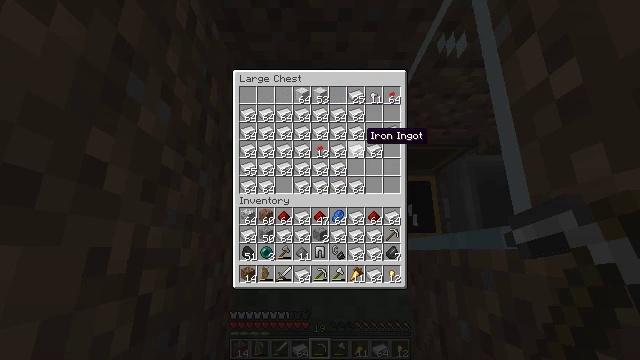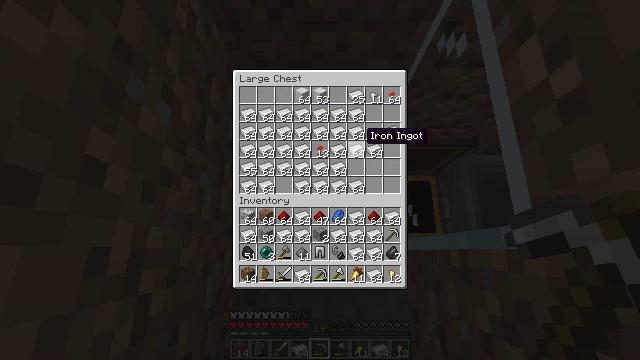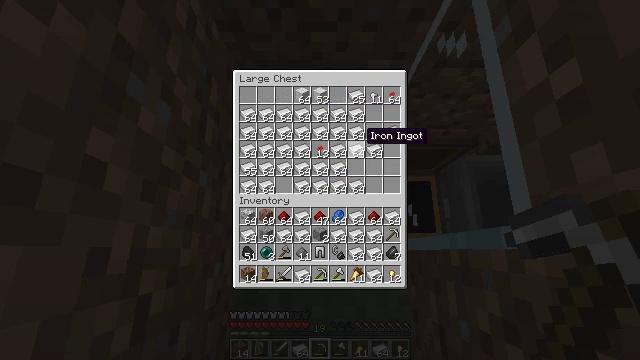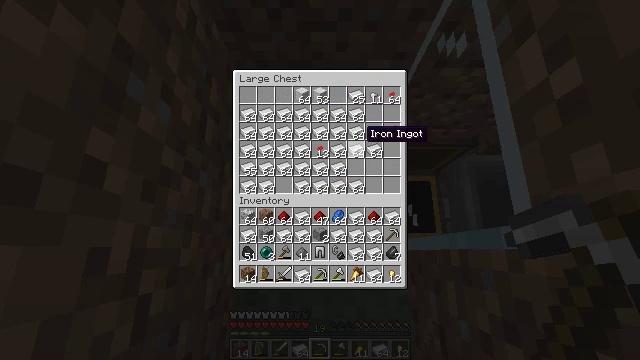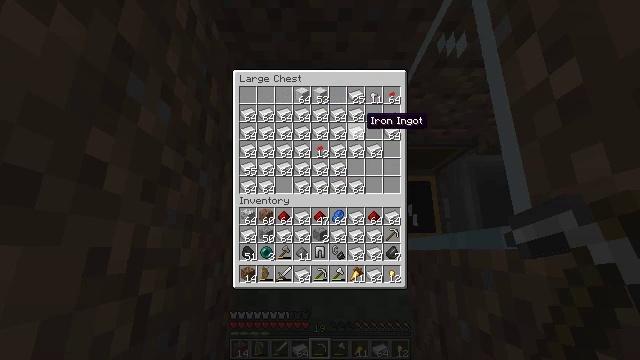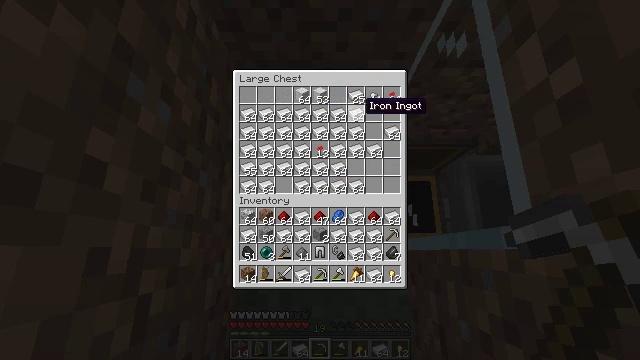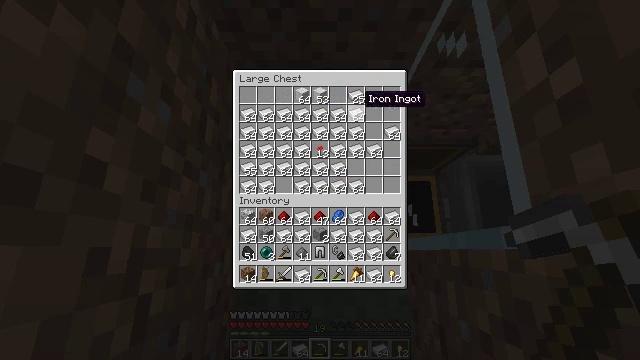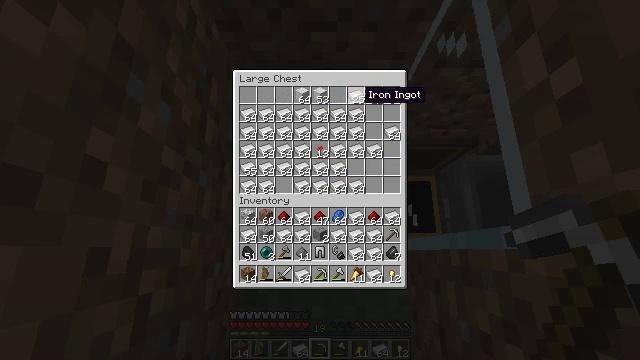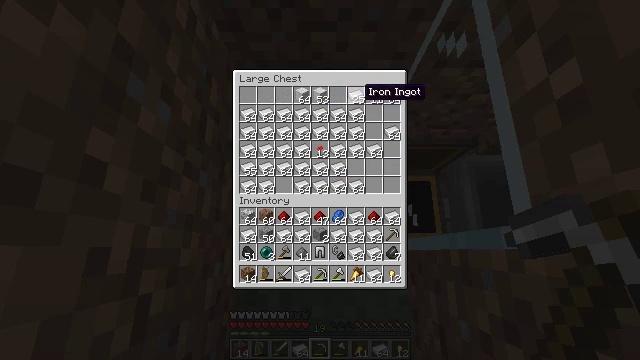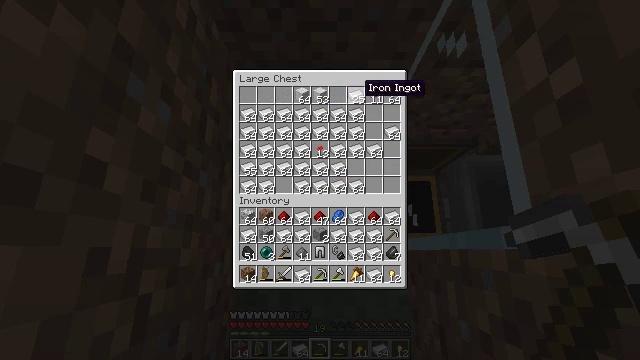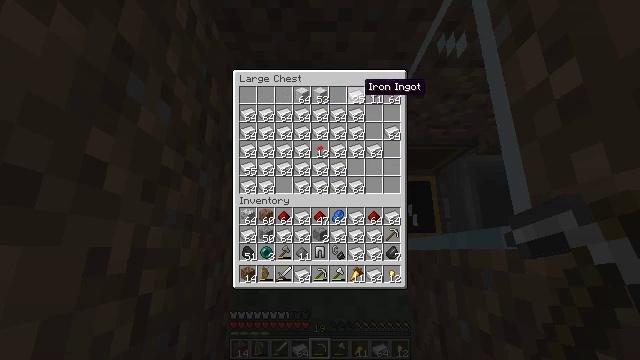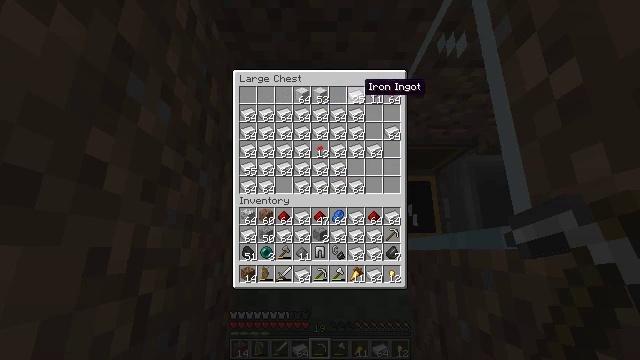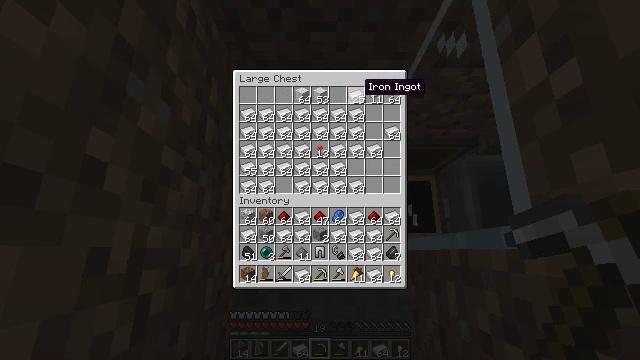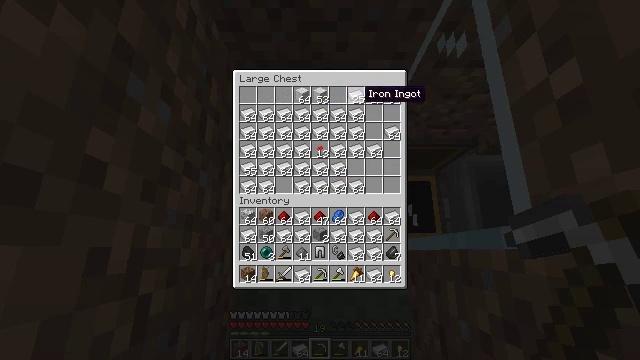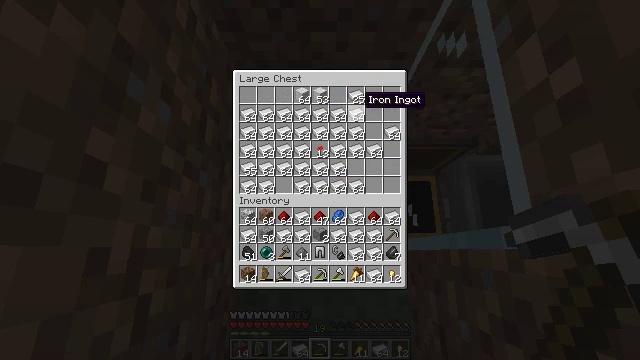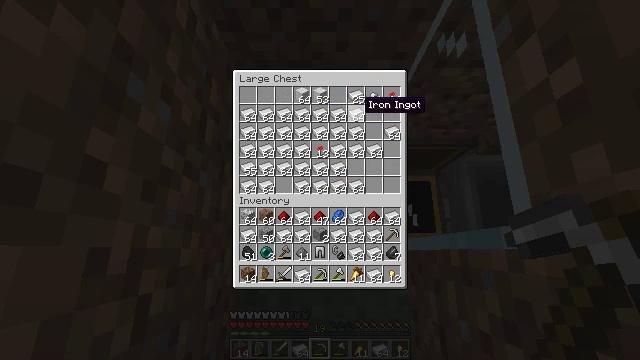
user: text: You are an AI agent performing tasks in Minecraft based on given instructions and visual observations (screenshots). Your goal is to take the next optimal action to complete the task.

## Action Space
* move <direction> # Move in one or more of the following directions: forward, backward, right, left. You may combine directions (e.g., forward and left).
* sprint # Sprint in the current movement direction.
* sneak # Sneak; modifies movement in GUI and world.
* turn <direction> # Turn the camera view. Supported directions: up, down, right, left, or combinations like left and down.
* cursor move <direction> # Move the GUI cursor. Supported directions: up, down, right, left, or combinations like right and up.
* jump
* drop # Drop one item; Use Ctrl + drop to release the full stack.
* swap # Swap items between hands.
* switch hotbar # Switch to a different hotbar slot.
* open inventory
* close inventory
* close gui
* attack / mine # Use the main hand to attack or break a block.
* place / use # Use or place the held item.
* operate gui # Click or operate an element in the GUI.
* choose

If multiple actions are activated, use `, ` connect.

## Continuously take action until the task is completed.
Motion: motion action
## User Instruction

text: Get an iron block by arranging iron ingots in the crafting table.
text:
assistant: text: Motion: sneak
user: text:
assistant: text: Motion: sneak
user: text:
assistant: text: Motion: sneak
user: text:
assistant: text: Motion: sneak, turn up
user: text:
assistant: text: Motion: sneak, turn up
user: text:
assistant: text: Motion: sneak
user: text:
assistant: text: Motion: sneak
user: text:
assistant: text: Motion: sneak
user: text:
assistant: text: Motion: sneak
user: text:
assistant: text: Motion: sneak
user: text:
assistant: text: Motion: sneak
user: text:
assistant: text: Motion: sneak, attack / mine
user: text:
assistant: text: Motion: sneak, attack / mine
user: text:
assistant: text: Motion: sneak
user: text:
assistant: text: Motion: sneak
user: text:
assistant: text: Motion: sneak
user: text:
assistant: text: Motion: sneak, attack / mine
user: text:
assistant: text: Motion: sneak, attack / mine
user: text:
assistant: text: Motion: sneak, attack / mine
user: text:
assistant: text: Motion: sneak
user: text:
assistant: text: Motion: sneak, turn left
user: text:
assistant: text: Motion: sneak
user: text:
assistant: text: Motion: sneak
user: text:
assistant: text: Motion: sneak
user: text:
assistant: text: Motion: sneak, attack / mine
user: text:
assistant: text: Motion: sneak, attack / mine
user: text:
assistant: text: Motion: sneak
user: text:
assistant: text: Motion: sneak
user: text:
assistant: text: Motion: sneak, turn right and down
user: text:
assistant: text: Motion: sneak, turn right and down